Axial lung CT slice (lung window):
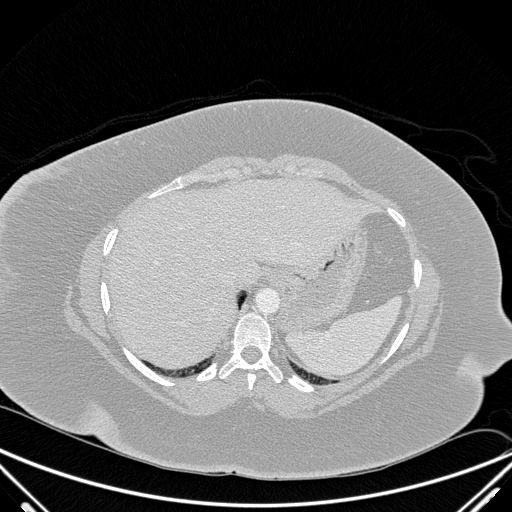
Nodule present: no